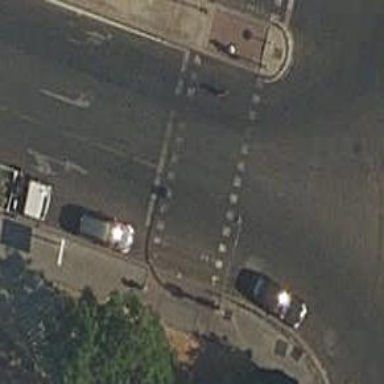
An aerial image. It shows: Road with traffic signals and zebra crossing. The crossing utilizes signal lights for controlling the flow of traffic.